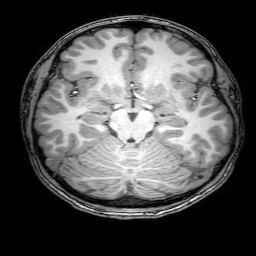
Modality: T1w
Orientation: coronal
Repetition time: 0.00828 s
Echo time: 0.00388 s